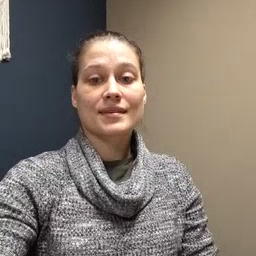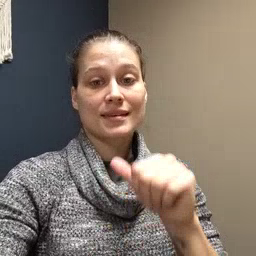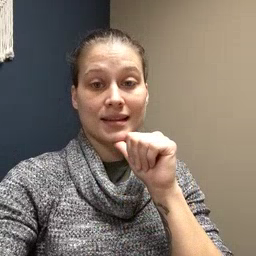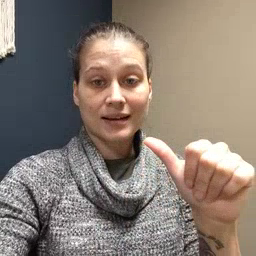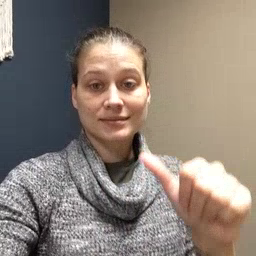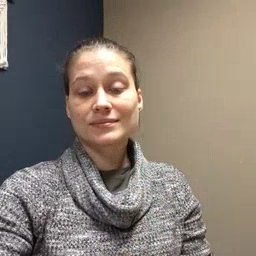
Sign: not